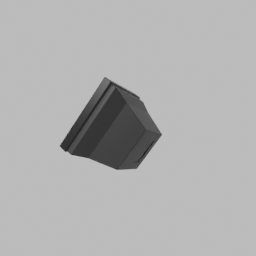
Label: electronics